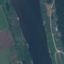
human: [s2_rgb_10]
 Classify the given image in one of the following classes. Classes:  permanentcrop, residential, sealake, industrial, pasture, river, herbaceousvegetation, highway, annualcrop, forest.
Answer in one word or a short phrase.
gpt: River